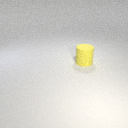
large yellow rubber cylinder